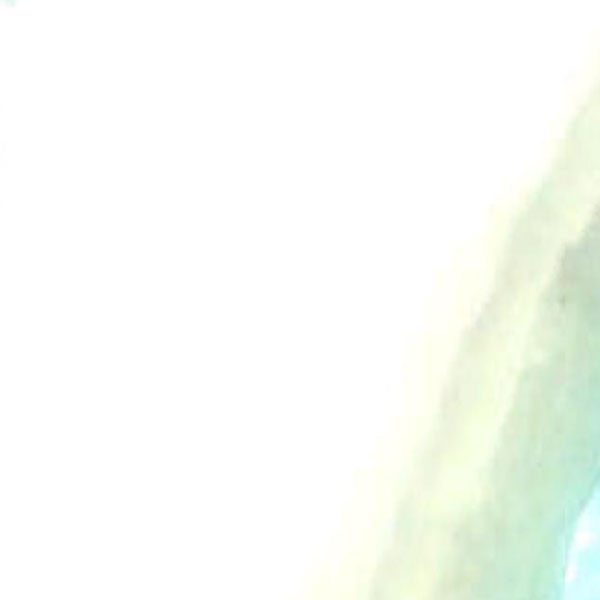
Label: Beach